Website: macys
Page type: billing-address
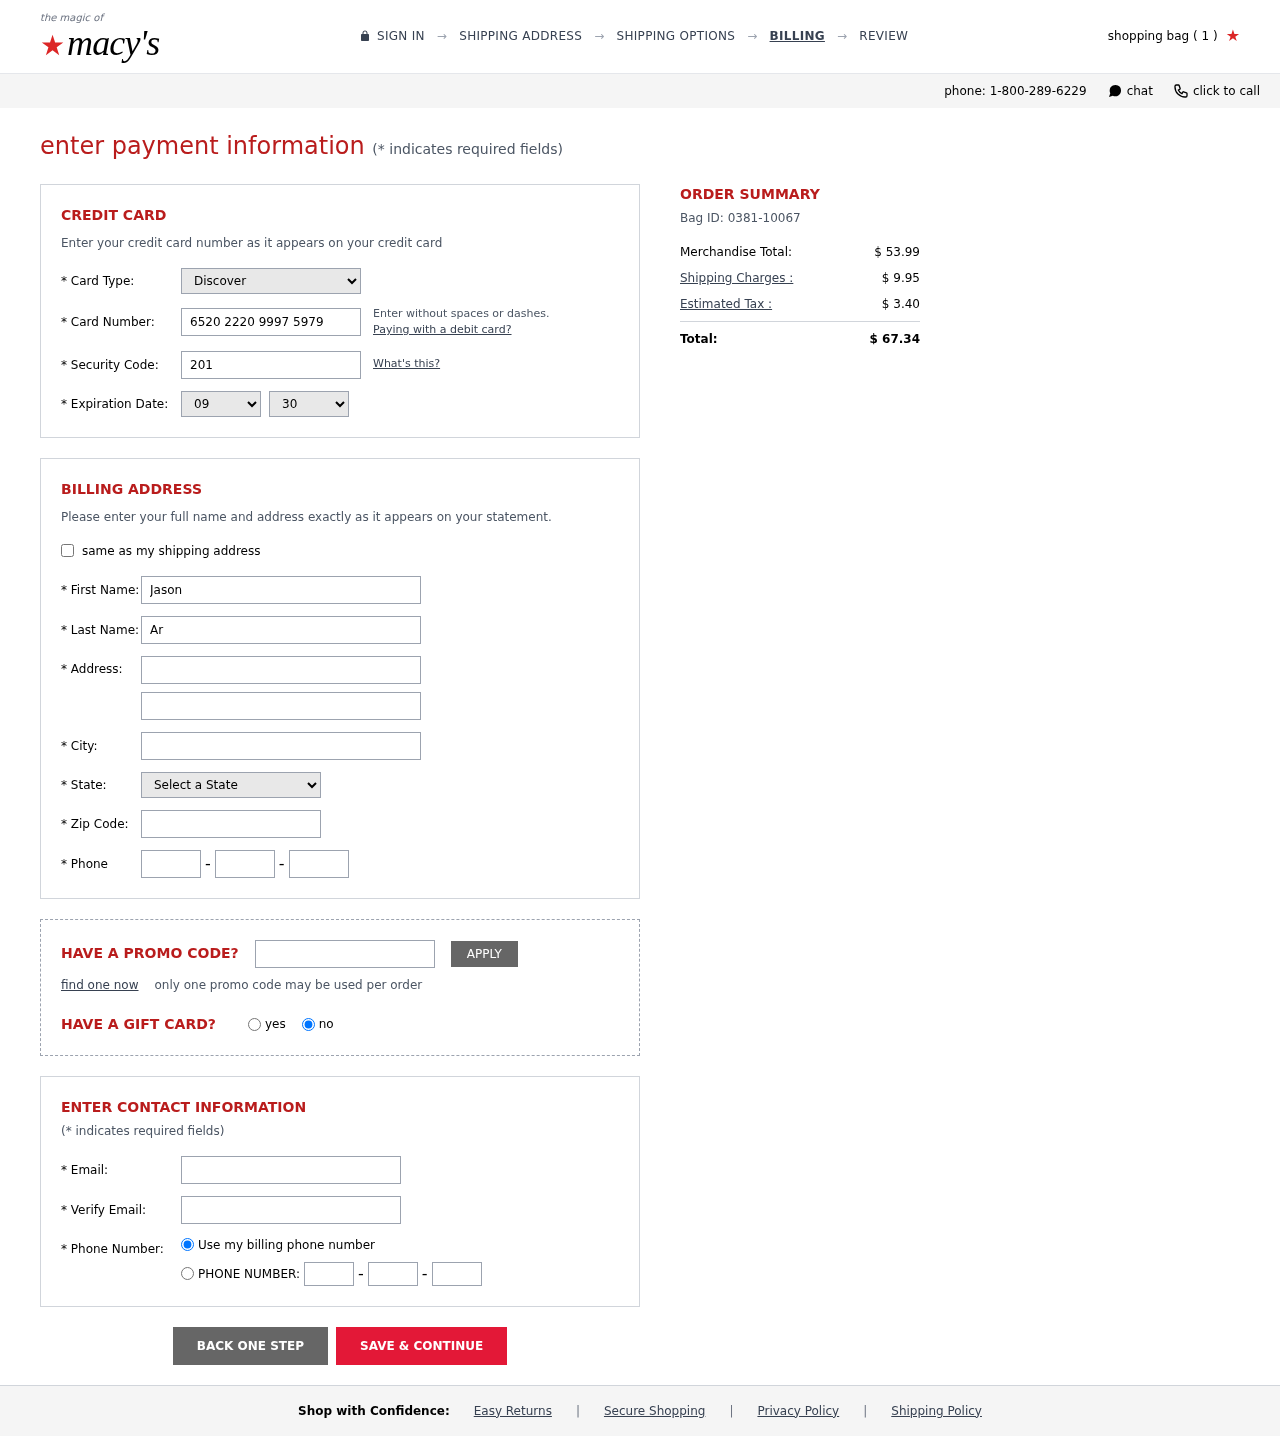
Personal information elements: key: PII_CARD_CVV
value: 201
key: PII_CARD_EXPIRY_MONTH
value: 09
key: PII_CARD_EXPIRY_YEAR
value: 30
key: PII_CARD_NUMBER
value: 6520 2220 9997 5979
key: PII_CARD_TYPE
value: Discover
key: PII_CITY
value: Mitchellstad
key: PII_EMAIL
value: jasonarmstrong@hotmail.com
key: PII_FIRSTNAME
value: Jason
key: PII_LASTNAME
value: Armstrong
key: PII_PHONE_AREA
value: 595
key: PII_PHONE_PREFIX
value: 530
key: PII_PHONE_SUFFIX
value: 0111
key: PII_POSTCODE
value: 84295
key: PII_STATE_ABBR
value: PR
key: PII_STREET
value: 591 Laura Drive
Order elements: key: ORDER_NUM_ITEMS
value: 1
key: ORDER_ID
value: Bag ID: 0381-10067
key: ORDER_SUBTOTAL
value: $ 53.99
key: ORDER_SHIPPING_COST
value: $ 9.95
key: ORDER_TAX
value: $ 3.40
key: ORDER_TOTAL
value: $ 67.34